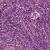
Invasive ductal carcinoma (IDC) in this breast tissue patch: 1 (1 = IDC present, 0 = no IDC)